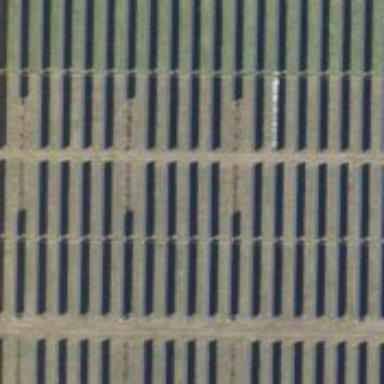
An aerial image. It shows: Solar power generator with photovoltaic panels.